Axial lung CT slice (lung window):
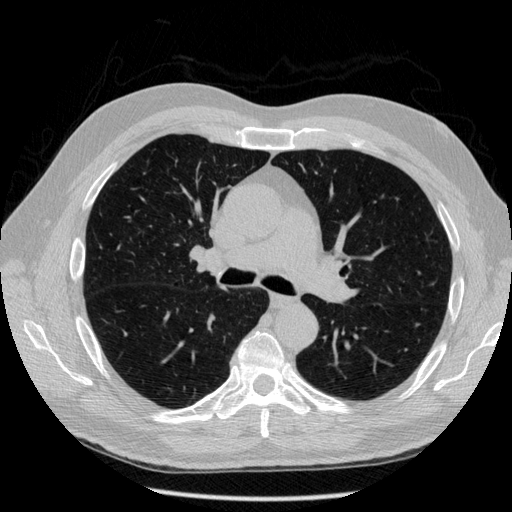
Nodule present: no